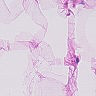
Metastatic tissue present: no